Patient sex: M
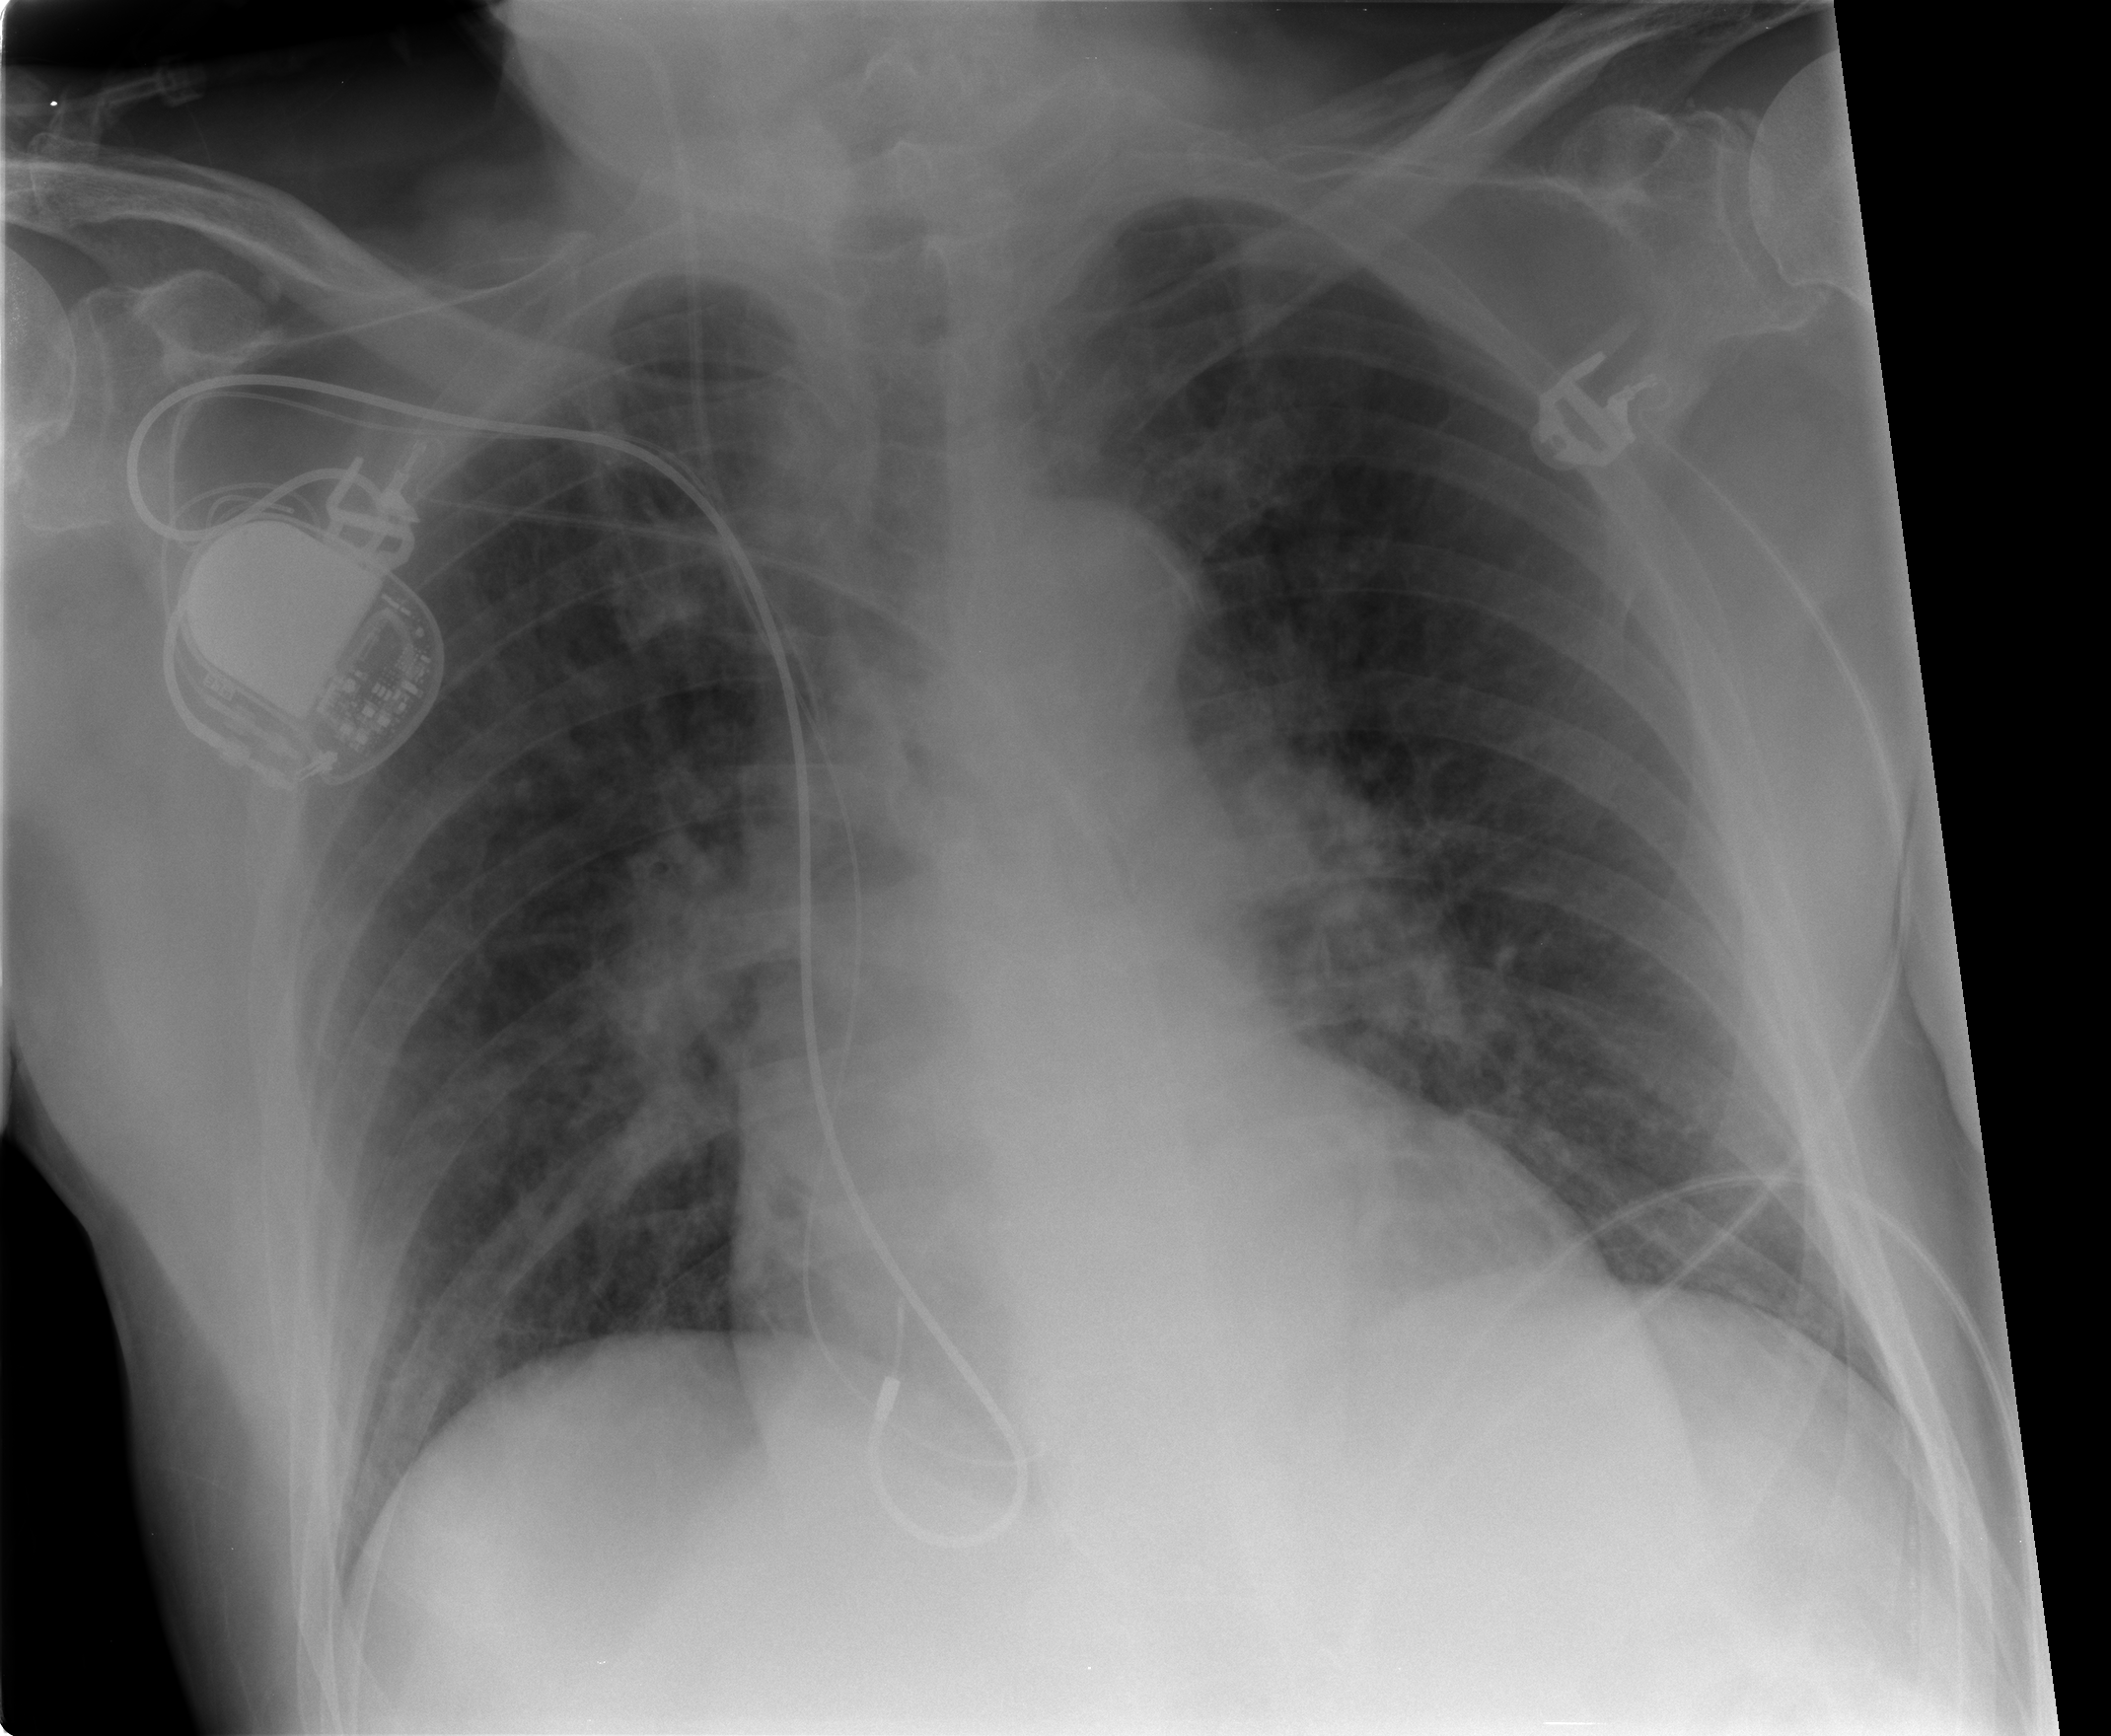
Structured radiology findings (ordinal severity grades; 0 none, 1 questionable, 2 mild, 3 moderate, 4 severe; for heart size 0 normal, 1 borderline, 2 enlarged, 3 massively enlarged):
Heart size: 2
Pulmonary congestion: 2
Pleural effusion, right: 0
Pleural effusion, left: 0
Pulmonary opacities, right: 2
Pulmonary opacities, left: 2
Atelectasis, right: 2
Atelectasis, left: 2